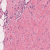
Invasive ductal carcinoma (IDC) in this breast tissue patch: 1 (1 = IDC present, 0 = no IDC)